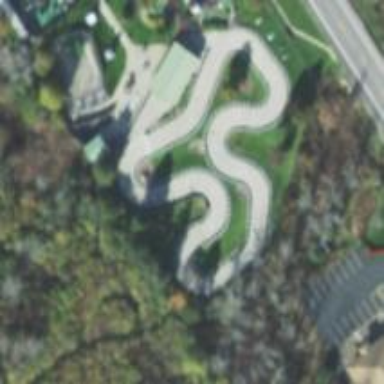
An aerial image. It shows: Karting raceway.